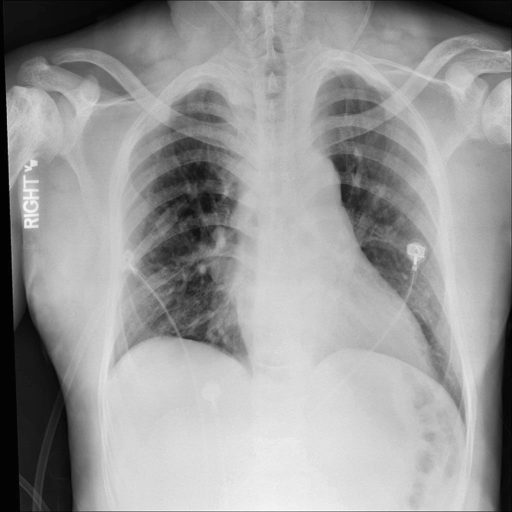
Finding: NORMAL